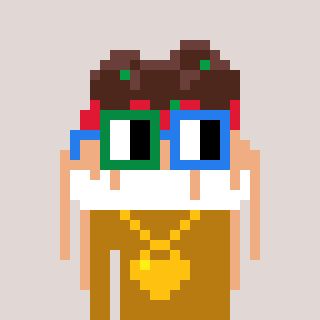
a pixel art character with square green and blue glasses, a spaghetti-shaped head and a gold-colored body on a warm background